Question: I am looking for functionality similar to what I get with sublime text (with the git-gutter plugin), such as the image below. In the gutter I can see I deleted some lines(red) and changed some lines (yellow).

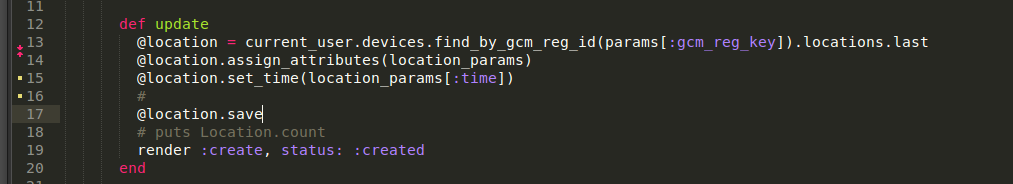
Answer: I recently found the <URL> plugin for xcode, which does pretty much what I want.
Xcode plugins can be installed and removed using <URL>